Brain MRI, modality: ceT1
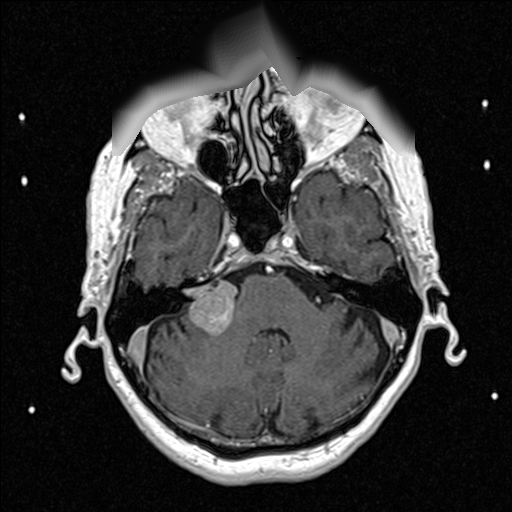